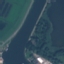
Land use / land cover class: River